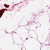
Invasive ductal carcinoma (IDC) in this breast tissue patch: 0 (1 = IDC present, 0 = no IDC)